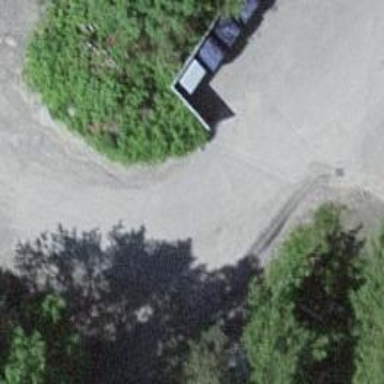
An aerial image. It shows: Unpaved track with grade4 surface.